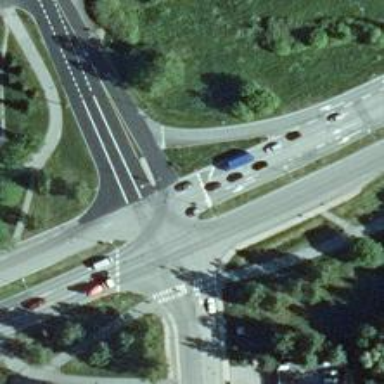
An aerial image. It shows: Road with "give way" sign.